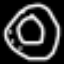
Label: donut